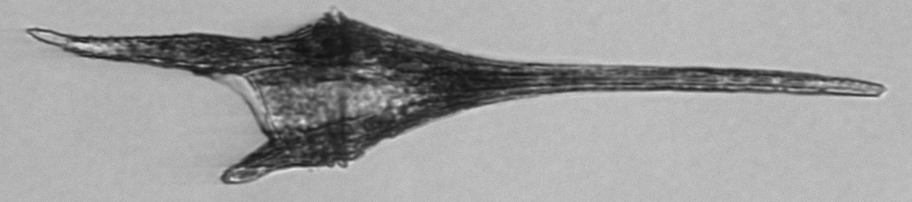
Label: Tripos_furca